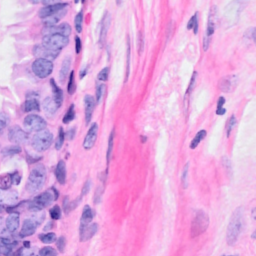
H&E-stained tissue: Breast